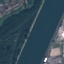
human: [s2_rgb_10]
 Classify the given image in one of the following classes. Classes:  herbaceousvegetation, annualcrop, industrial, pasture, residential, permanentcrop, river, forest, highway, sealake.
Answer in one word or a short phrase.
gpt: River